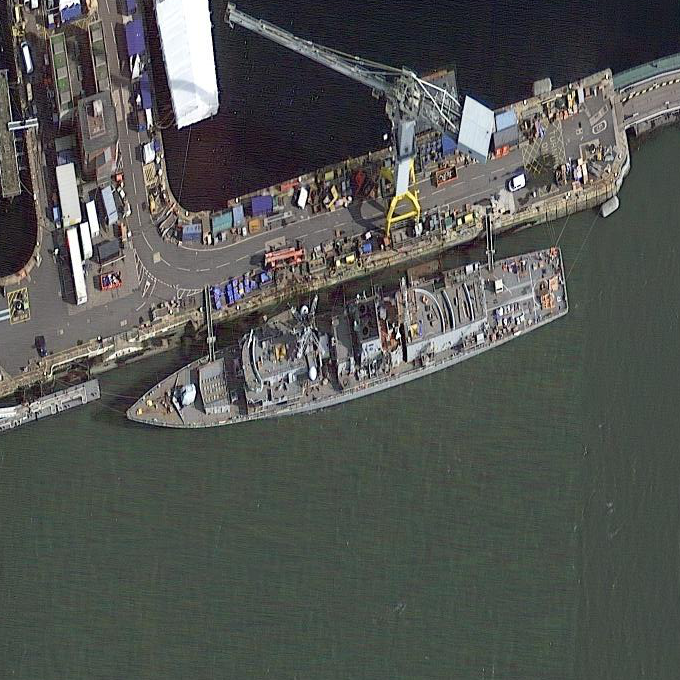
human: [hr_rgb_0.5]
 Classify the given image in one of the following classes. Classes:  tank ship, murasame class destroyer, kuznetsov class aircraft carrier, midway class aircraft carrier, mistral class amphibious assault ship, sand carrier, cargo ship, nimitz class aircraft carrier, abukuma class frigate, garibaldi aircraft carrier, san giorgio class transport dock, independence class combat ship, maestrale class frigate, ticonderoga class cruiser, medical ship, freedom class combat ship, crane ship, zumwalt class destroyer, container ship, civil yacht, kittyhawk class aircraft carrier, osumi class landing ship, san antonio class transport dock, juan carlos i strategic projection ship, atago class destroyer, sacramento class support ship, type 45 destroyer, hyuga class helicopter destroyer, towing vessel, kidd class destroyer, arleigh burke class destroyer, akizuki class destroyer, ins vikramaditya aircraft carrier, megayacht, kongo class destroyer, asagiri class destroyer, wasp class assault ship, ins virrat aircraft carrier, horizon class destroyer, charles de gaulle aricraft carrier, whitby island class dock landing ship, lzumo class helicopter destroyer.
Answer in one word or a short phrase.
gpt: Type 45 destroyer